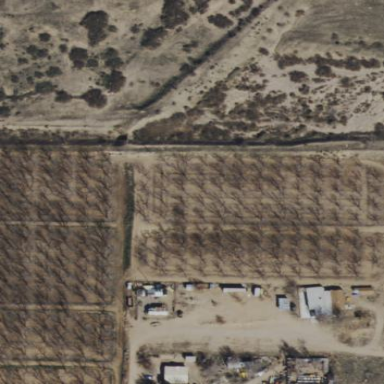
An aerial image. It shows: Orchard.